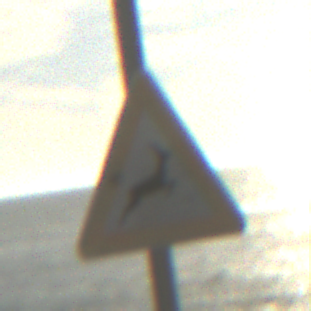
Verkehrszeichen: WildwechselLinks
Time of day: MorningAfternoon
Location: Outdoor (Suburban)
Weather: PartlyCloudy
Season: NotSpecified
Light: Natural